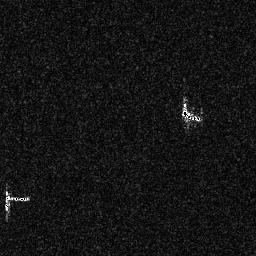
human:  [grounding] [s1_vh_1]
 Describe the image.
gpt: In the satellite image, there is  <ref>1 small ship </ref> <box>[[1, 75, 11, 78, 0]]</box> located at bottom left.